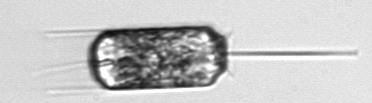
Label: Ditylum_brightwellii